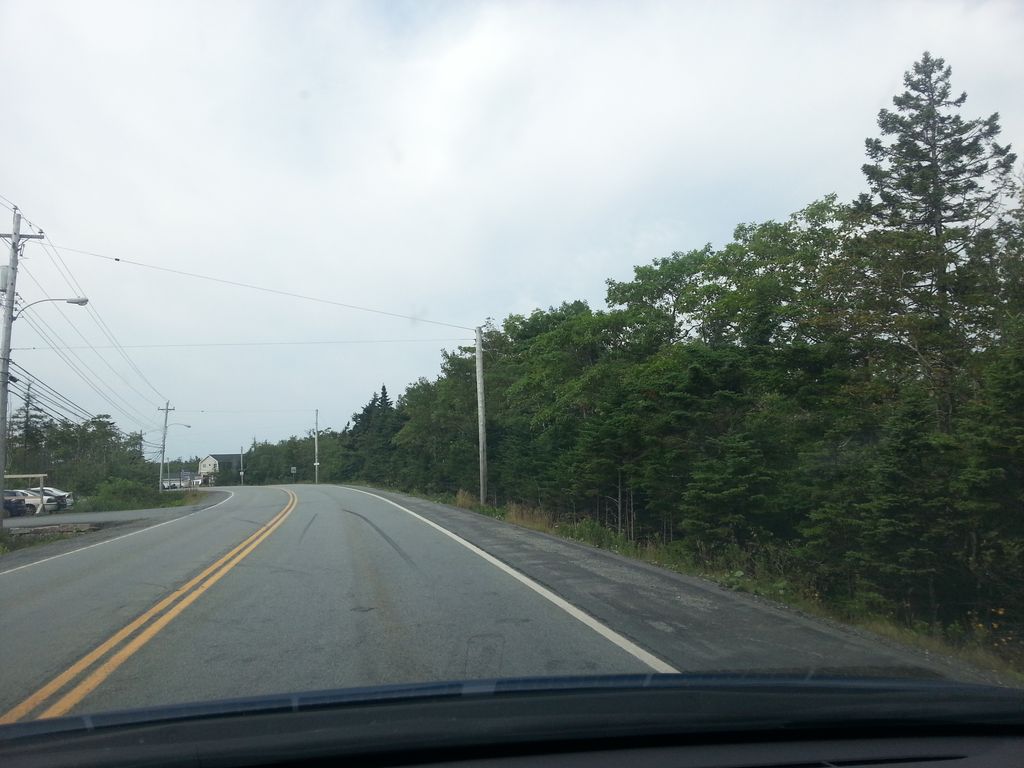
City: halifax